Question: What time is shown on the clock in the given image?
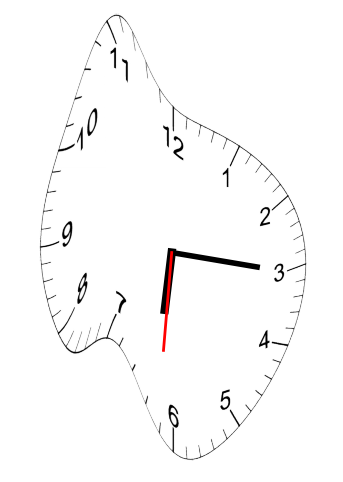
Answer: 06:15:31